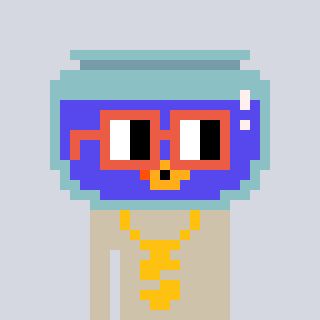
a pixel art character with square orange glasses, a goldfish-shaped head and a bege-colored body on a cool background